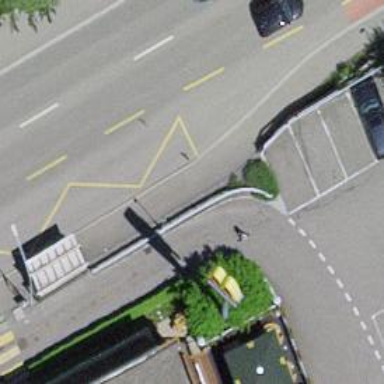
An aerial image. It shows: Bus stop with platform for public transport.